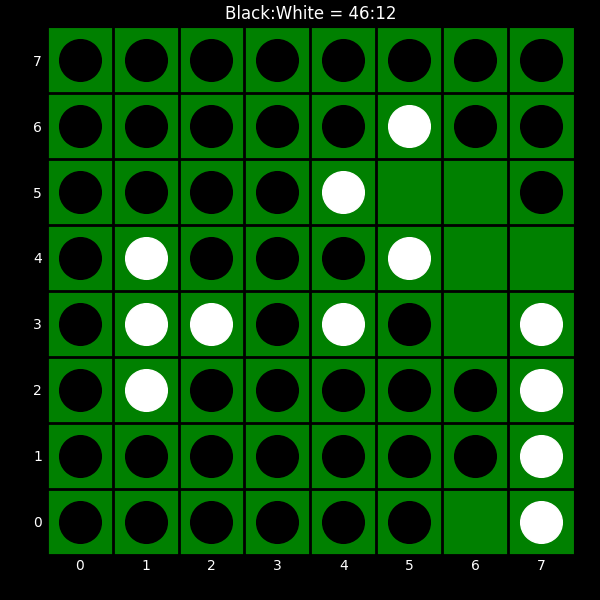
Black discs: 46
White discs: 12